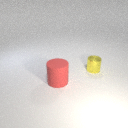
small yellow metal cylinder behind large red rubber cylinder